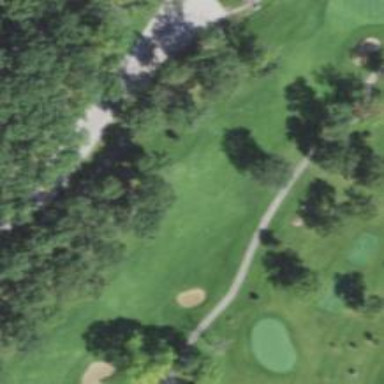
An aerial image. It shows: Golf hole.